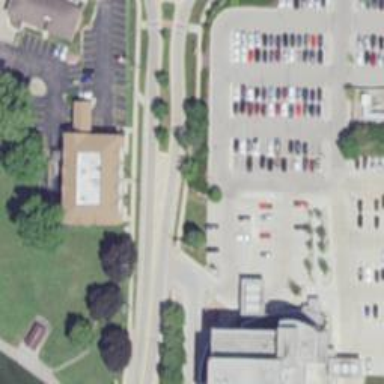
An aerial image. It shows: Driveway for service vehicles.